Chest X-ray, AP view. Patient: 30 years old, sex F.
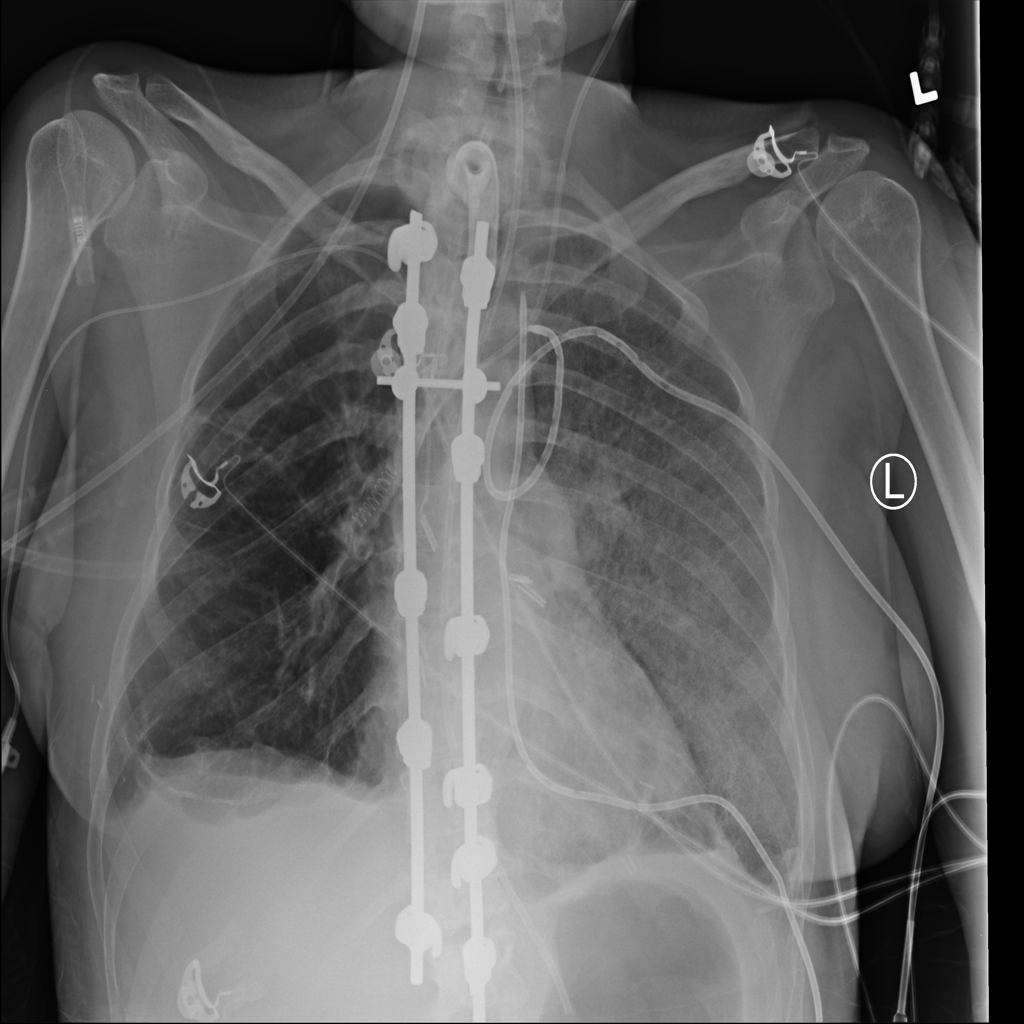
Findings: Infiltration